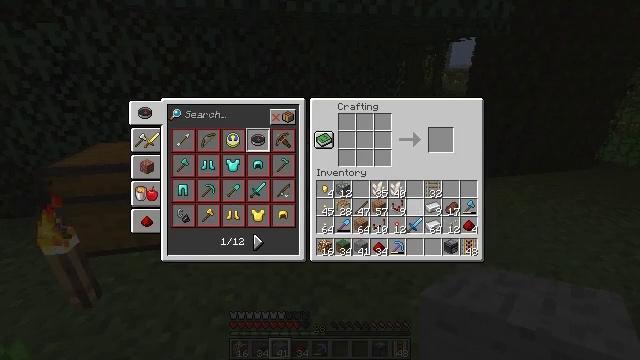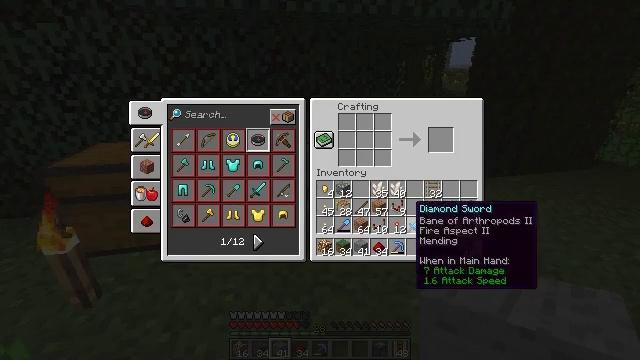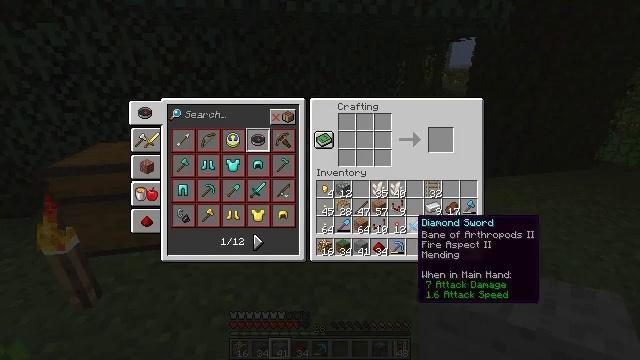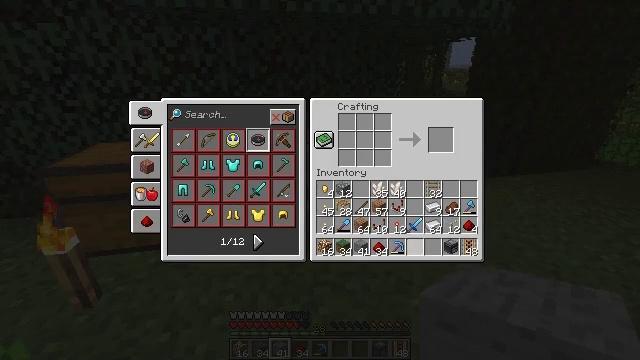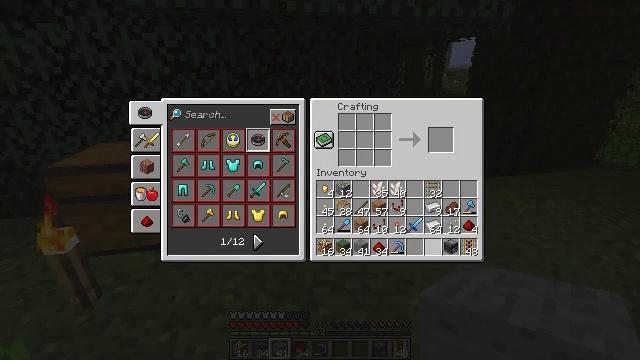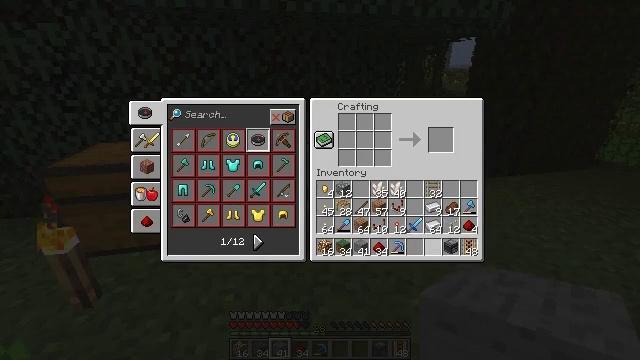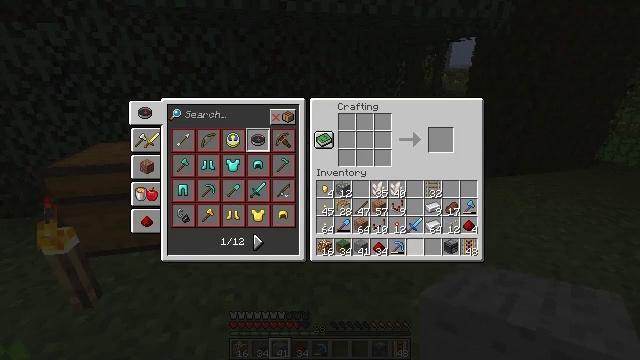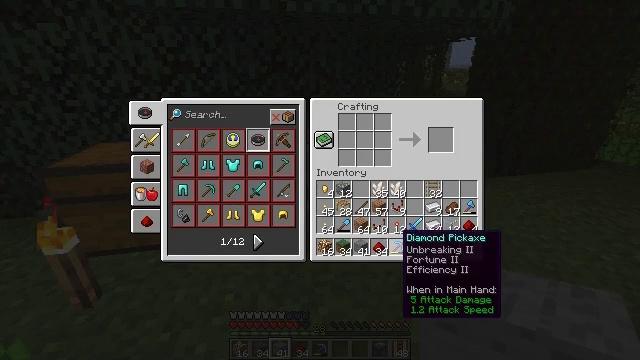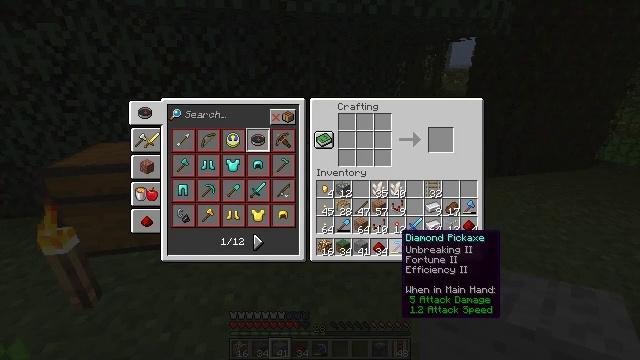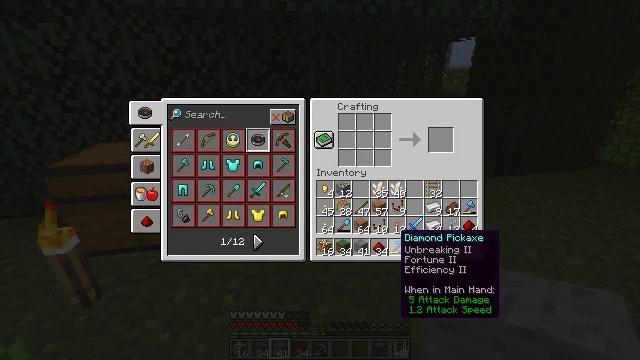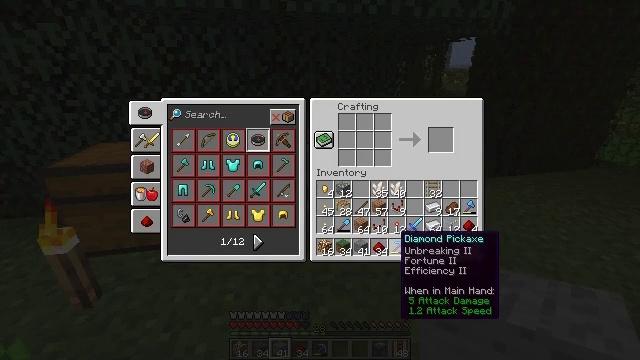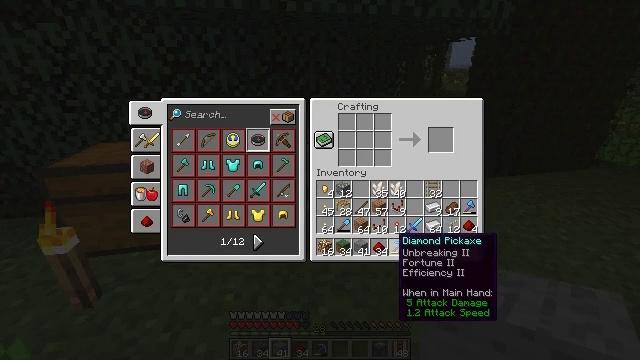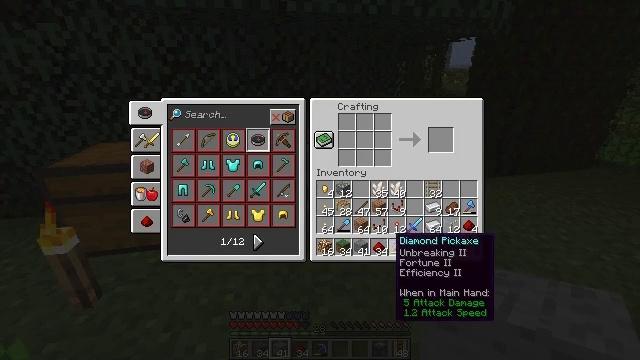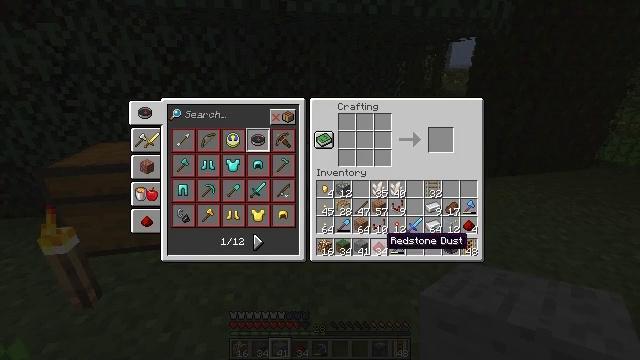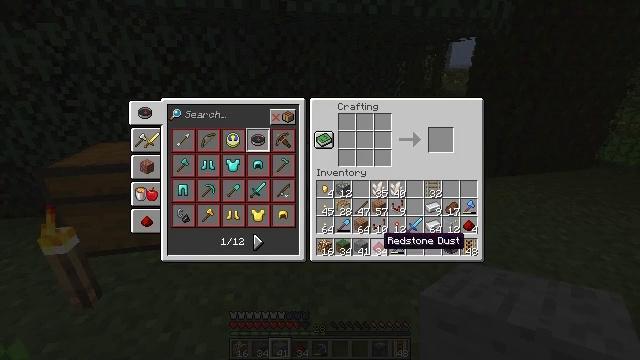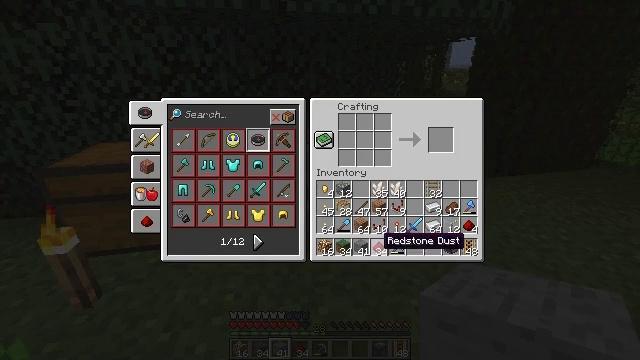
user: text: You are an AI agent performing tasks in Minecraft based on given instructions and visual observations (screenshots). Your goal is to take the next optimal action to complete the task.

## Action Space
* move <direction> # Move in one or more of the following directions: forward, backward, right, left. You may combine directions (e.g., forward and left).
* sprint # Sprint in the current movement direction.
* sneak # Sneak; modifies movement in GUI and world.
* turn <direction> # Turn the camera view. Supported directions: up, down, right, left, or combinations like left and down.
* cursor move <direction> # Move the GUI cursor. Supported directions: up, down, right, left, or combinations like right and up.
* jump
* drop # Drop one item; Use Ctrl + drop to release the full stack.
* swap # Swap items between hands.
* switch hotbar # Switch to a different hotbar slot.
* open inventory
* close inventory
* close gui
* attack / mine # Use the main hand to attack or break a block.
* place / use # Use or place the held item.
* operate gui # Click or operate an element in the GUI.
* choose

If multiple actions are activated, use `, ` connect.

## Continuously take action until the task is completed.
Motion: motion action
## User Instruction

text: Use nine redstone dust to craft a redstone block.
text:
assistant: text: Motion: cursor move down
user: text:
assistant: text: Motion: cursor move down
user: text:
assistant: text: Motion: cursor move down
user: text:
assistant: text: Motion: cursor move right
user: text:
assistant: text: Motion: no_op
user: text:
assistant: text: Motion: cursor move left
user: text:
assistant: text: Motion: cursor move left
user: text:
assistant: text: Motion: no_op
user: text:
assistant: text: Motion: no_op
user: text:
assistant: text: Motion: no_op
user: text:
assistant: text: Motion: no_op
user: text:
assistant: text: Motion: no_op
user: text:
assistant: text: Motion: cursor move left
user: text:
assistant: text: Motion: no_op
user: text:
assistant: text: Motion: no_op
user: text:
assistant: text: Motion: no_op
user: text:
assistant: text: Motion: operate gui
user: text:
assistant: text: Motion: operate gui
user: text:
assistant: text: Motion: operate gui
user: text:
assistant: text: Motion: cursor move up
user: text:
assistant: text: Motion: cursor move left and up
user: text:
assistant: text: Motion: cursor move left and up
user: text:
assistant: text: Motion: no_op
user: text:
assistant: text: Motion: no_op
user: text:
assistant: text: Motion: no_op
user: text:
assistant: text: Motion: no_op
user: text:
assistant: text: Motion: no_op
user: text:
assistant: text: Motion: no_op
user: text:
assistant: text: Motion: no_op
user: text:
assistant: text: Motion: sneak